Interaction volume radius: 10 \u00c5
Interaction volume height: 15 \u00c5
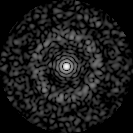
Disorder parameter: 0.841